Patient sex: M
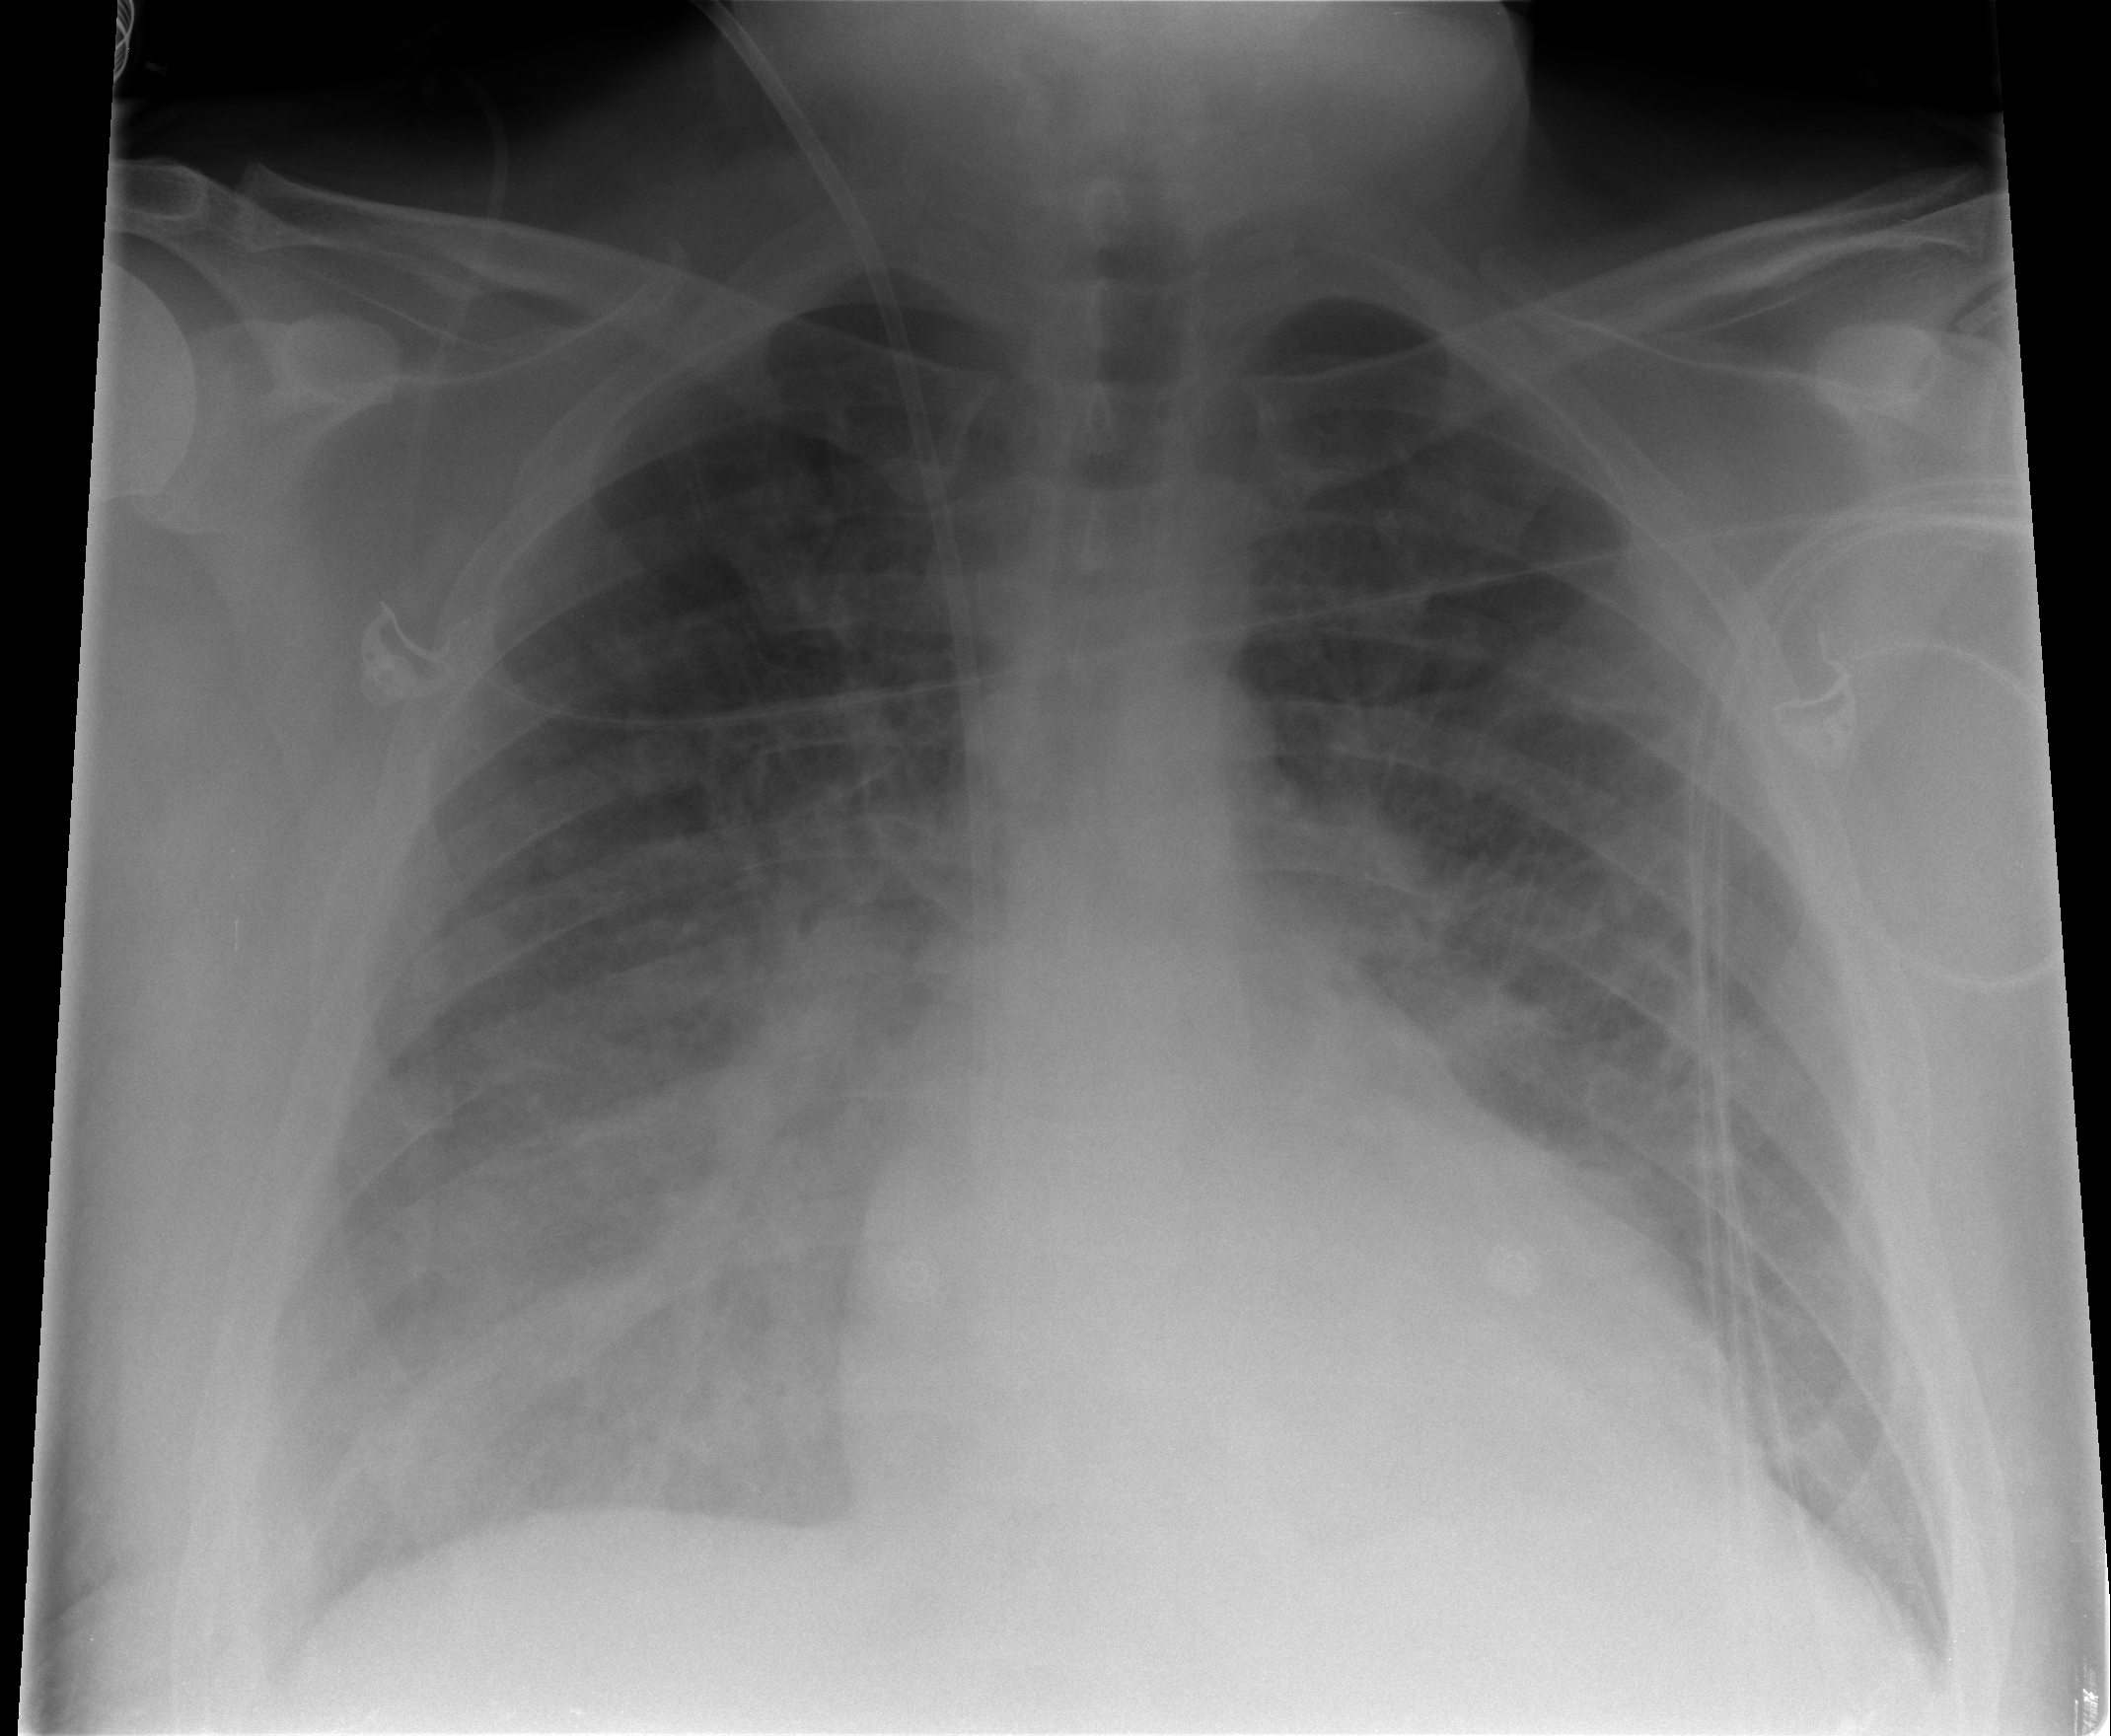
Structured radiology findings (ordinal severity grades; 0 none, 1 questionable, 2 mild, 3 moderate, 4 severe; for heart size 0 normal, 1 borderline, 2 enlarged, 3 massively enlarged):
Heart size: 1
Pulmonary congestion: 2
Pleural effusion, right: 1
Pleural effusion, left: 0
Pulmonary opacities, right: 2
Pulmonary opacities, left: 1
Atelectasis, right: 0
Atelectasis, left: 0